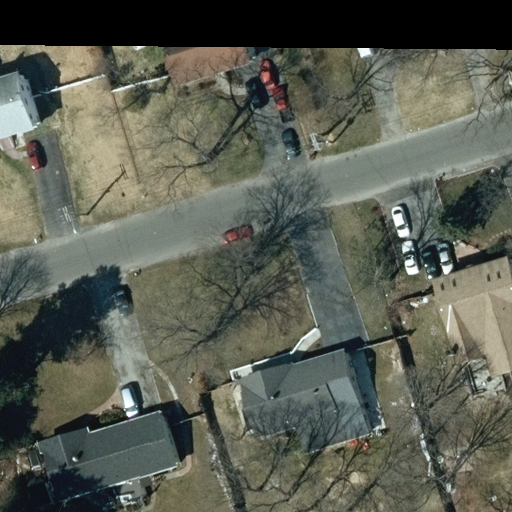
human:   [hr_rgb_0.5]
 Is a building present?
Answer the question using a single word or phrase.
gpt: yes

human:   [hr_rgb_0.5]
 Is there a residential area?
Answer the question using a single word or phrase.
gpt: yes

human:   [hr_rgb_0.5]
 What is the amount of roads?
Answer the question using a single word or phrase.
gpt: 1

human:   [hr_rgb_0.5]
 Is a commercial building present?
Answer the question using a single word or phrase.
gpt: no

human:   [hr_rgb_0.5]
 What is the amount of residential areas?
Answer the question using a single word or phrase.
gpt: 1

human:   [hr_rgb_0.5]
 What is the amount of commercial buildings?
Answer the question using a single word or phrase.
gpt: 0

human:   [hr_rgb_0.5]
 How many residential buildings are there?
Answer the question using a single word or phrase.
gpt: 6

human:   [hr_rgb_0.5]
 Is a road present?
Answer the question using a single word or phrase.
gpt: yes

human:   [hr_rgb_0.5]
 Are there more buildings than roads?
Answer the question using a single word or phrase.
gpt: yes

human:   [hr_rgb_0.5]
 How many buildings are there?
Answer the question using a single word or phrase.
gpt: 6

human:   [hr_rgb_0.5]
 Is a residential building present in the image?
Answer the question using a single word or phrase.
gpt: yes

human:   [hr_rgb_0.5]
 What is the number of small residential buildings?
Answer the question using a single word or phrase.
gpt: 2

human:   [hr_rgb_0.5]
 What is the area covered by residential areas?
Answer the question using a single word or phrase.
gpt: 10619m2

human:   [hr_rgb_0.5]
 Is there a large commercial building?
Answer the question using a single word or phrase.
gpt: no

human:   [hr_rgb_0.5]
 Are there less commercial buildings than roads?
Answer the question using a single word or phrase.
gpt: yes

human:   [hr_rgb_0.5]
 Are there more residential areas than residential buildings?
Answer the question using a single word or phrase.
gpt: no

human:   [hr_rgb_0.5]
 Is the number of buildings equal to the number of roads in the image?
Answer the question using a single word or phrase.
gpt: no

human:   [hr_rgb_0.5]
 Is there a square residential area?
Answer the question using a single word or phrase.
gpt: no

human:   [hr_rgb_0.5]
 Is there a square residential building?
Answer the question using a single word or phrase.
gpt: no

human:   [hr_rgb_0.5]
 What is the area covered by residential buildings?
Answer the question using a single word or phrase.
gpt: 1301m2

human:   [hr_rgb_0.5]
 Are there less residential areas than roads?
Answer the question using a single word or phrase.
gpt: no

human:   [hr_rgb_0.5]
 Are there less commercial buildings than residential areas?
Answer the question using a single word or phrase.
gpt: yes

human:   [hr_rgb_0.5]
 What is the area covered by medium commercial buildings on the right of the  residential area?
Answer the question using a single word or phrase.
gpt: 0m2

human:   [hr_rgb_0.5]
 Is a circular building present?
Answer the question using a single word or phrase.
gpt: no

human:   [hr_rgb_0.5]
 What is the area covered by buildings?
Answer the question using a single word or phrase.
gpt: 1301m2

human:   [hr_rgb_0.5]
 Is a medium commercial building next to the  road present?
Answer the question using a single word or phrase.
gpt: no

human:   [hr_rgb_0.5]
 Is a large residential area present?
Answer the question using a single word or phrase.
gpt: yes

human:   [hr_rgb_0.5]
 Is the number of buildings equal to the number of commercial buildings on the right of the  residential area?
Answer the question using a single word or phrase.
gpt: no

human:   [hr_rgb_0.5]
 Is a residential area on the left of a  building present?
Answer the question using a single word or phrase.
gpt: yes

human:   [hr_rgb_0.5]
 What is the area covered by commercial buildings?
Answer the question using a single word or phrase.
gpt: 0m2

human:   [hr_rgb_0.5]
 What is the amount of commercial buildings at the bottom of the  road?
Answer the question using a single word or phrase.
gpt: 0

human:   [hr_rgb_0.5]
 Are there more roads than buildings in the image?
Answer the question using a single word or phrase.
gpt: no

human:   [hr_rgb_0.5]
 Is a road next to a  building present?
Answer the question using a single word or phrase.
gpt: yes

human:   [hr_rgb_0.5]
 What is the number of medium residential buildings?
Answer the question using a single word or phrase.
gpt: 4

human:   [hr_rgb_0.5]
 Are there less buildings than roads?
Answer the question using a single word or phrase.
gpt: no

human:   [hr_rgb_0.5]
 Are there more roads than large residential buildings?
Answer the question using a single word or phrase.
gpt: yes

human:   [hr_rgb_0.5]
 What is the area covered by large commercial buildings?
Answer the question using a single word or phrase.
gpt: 0m2

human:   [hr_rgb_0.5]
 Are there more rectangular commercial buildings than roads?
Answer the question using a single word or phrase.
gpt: no

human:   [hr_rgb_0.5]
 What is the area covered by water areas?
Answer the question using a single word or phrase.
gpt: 0m2

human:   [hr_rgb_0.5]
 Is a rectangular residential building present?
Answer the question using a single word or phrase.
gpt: yes

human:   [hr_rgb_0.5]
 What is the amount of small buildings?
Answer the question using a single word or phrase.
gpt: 2

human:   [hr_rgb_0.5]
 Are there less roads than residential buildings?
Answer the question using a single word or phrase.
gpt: yes

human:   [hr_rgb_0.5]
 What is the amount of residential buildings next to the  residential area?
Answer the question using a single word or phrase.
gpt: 6

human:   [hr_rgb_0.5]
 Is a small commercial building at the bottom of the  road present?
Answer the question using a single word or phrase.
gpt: no

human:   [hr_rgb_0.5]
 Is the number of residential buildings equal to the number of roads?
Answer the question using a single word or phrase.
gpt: no

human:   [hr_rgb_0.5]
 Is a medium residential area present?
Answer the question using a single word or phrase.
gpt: no

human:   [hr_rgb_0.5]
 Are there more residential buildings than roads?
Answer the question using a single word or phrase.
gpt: yes

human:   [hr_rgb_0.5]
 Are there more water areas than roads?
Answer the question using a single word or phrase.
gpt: no

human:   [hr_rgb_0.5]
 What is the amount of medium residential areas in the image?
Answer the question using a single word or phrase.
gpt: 0

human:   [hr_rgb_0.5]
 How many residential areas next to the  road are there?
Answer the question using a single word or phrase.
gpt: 1

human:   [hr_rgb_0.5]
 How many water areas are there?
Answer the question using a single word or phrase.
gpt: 0

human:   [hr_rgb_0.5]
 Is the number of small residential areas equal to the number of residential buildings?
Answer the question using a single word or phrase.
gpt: no

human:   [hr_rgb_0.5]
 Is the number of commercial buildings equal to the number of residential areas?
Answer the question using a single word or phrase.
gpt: no

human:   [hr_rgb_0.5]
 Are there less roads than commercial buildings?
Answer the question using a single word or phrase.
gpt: no

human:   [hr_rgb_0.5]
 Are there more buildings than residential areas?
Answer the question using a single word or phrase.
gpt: yes

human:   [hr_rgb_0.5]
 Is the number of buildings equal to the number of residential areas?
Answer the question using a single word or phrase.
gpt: no

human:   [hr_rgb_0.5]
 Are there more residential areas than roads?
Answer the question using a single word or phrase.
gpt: no

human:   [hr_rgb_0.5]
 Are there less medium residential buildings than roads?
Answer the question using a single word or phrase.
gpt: no

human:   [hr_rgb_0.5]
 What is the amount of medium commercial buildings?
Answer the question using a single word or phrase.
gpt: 0

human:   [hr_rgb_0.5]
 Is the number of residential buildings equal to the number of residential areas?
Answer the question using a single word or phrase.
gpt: no

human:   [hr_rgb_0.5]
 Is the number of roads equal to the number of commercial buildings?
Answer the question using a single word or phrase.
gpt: no

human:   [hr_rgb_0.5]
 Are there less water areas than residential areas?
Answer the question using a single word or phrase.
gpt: yes

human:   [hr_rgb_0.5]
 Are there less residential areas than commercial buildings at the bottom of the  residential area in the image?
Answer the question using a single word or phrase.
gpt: no

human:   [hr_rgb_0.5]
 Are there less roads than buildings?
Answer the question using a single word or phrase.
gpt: yes